Question: Is it possible to stop SSIS package from running with a failure error if one of the parallel tasks in a package fails? Now if parallel task fails other tasks stil execute. Take a look at the picture. It runs despite of putting on 'True' on FailPackageOnFailure and FailParentOnFailure in the task Properties.

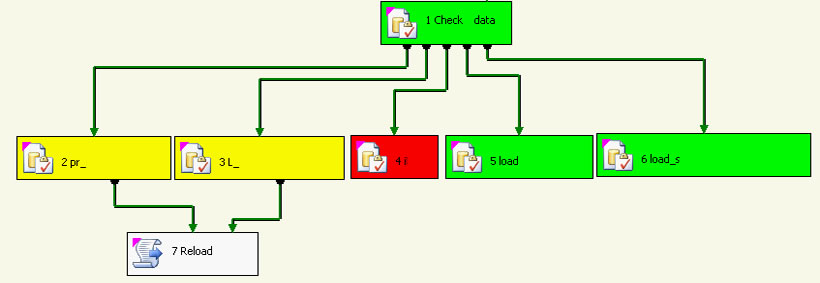
Answer: Personally, I would put the parallel tasks in a Sequence Container and flow from "1 Check Data" to the container then to "7 Reload"

If any of the tasks in the Sequence Container fail, the entire container will fail and execution will not move on the the Final task (unless specified to continue even if errors)